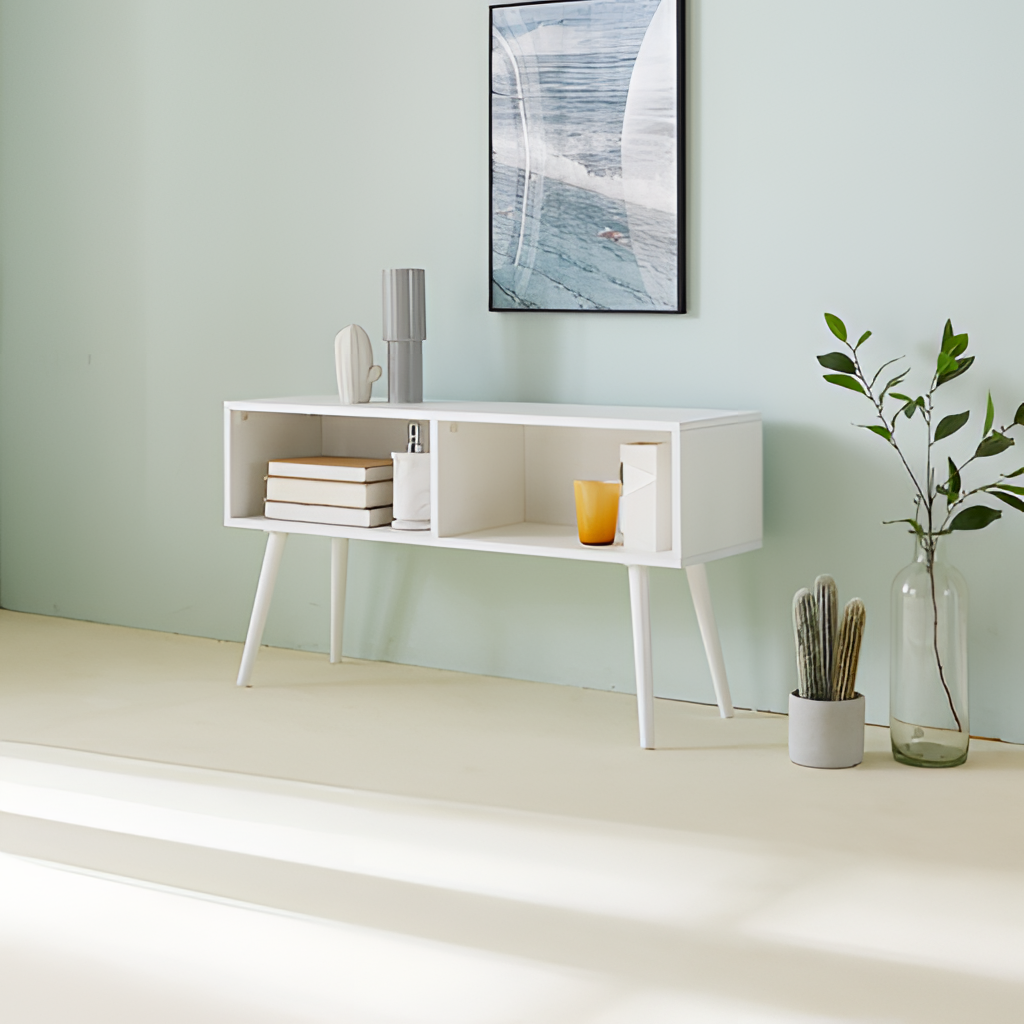
white wood console table, living room, minimalist, wood flooring, with plank pattern, paint wallpaper, with solid pattern